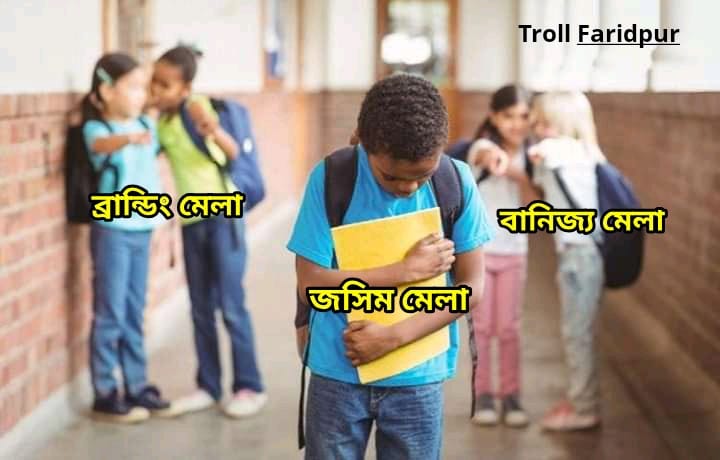
Caption: ব্র্যান্ডিং মেলা    জসিম মেলা    বানিজ্য মেলা
Label: non-hate